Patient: sex F, age 34
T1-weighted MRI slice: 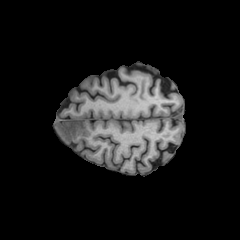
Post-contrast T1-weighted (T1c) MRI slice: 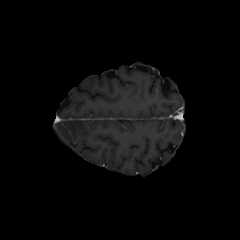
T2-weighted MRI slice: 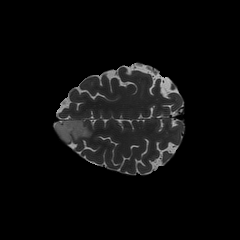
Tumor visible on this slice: yes
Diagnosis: Astrocytoma, IDH-mutant
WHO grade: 2